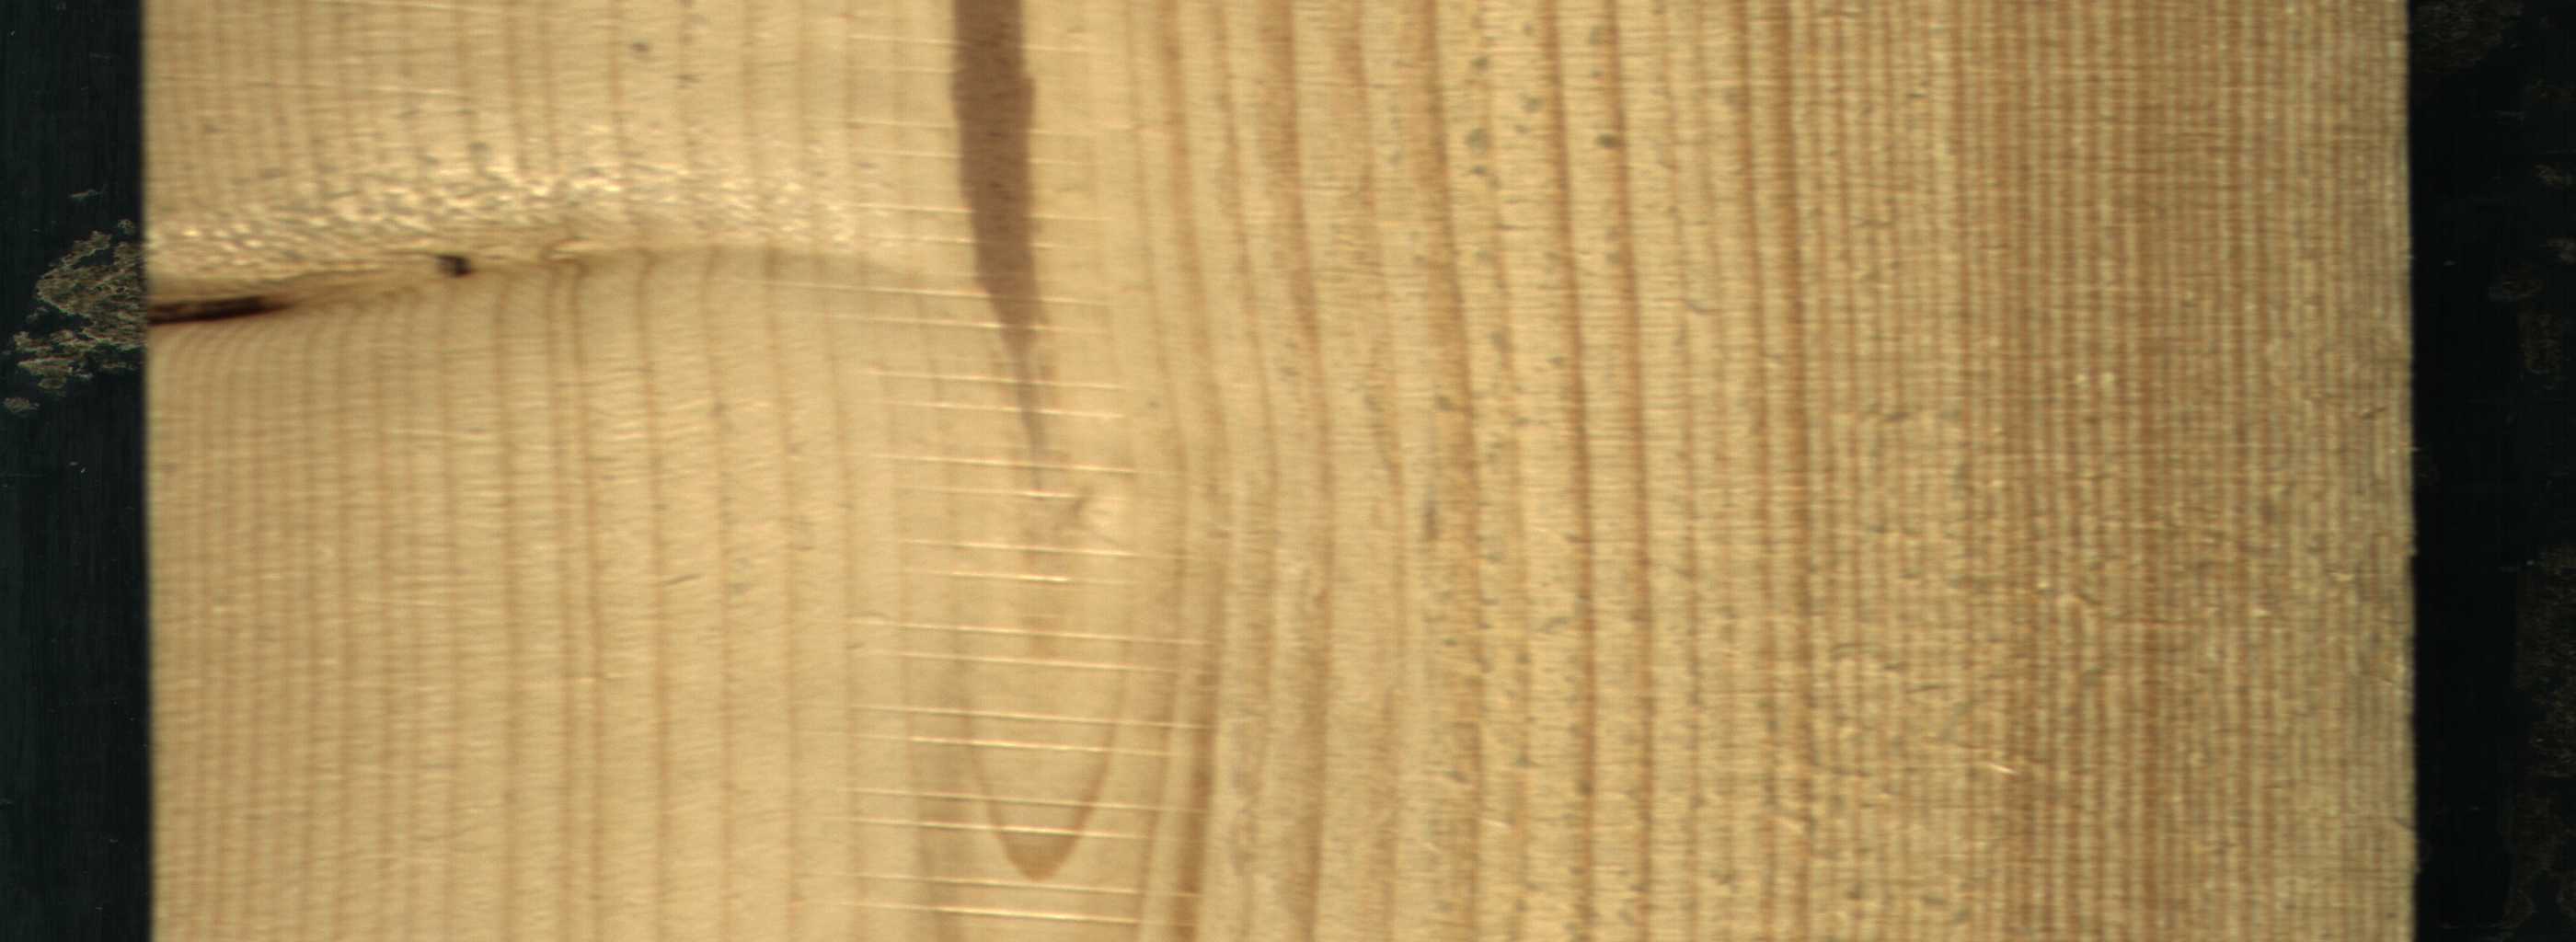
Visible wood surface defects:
Marrow
Knot_missing